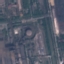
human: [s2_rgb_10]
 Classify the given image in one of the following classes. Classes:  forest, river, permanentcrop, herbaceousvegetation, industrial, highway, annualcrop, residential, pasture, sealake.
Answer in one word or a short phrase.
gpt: Industrial